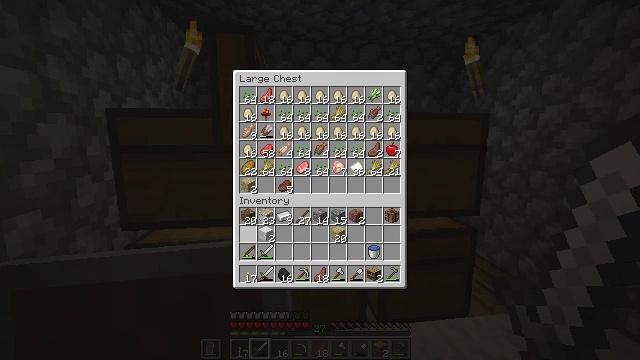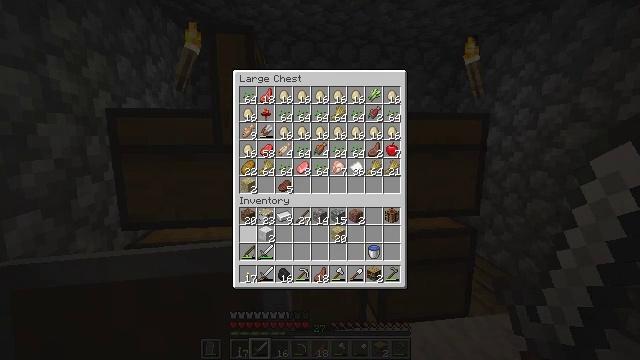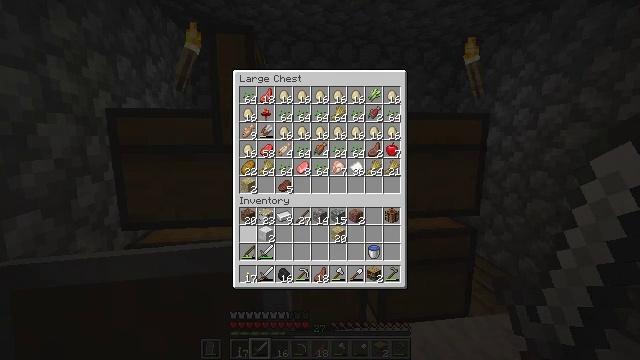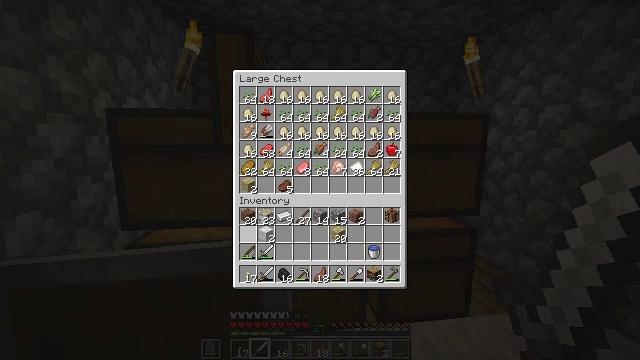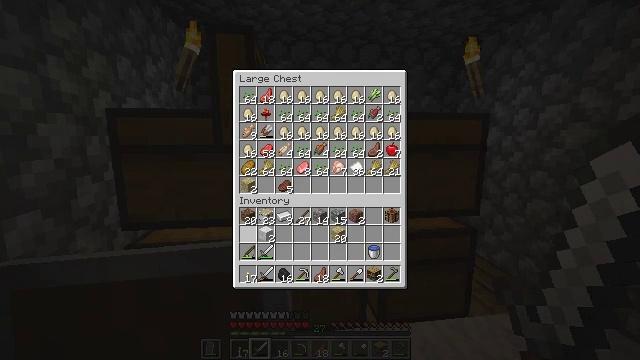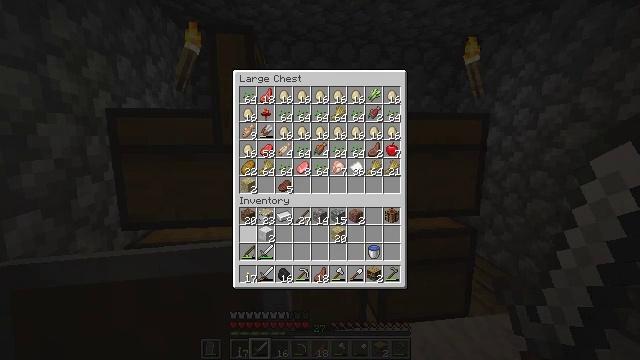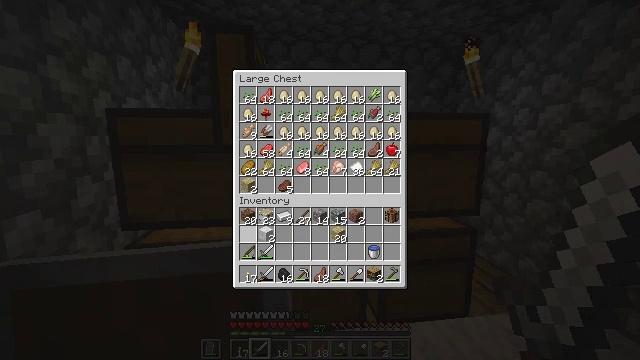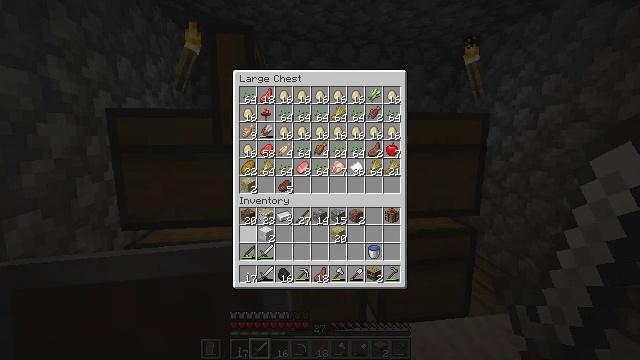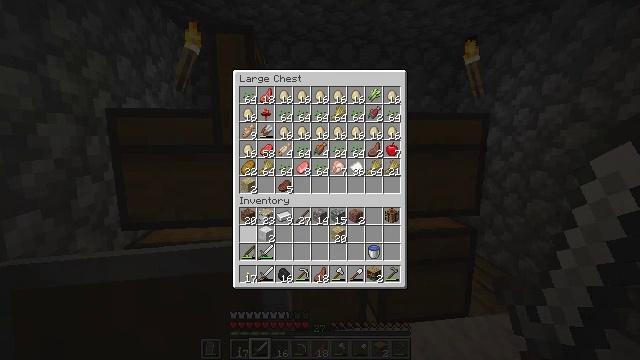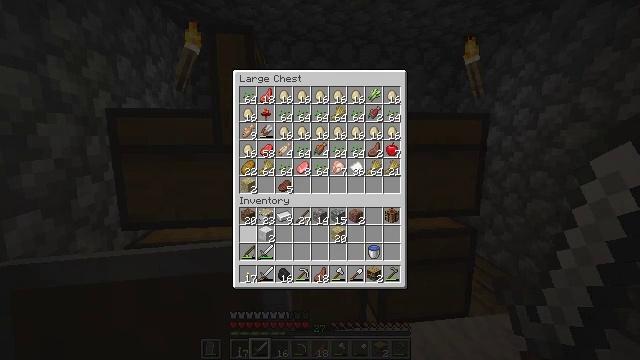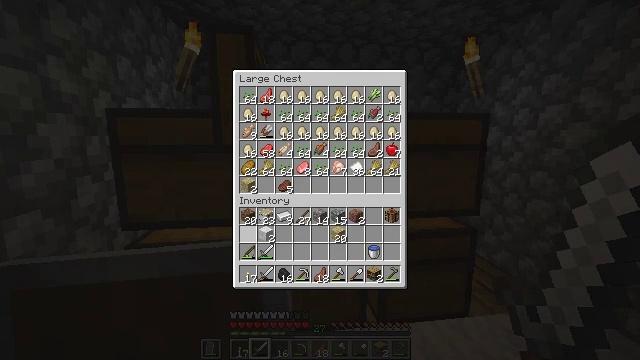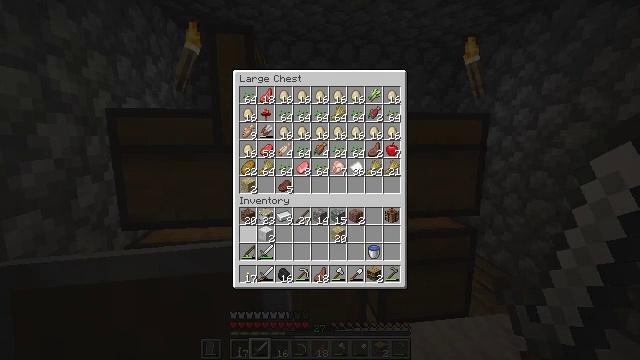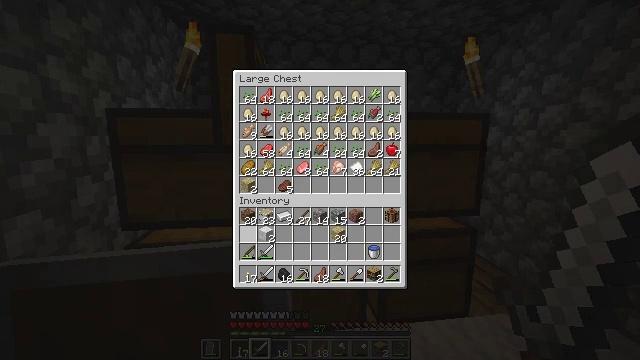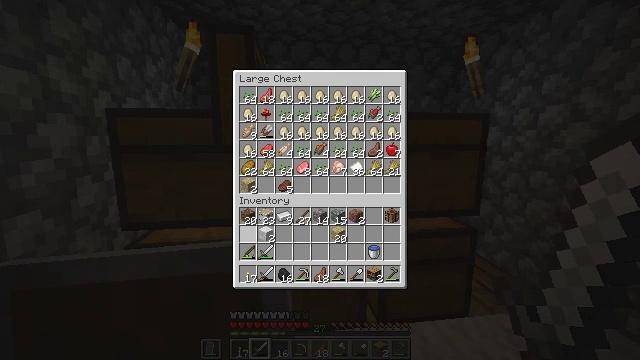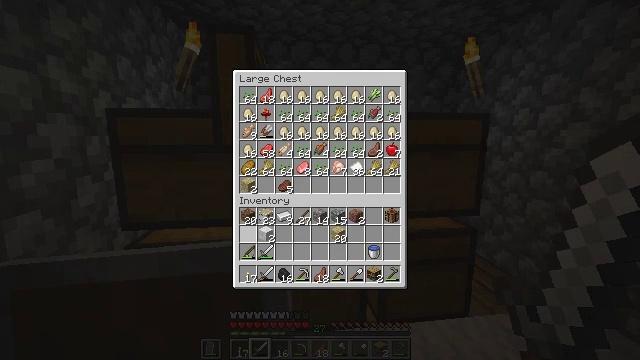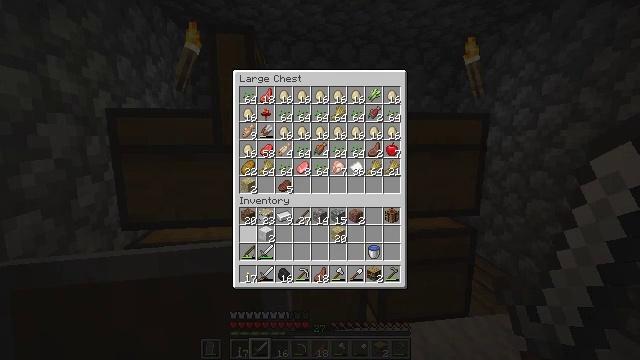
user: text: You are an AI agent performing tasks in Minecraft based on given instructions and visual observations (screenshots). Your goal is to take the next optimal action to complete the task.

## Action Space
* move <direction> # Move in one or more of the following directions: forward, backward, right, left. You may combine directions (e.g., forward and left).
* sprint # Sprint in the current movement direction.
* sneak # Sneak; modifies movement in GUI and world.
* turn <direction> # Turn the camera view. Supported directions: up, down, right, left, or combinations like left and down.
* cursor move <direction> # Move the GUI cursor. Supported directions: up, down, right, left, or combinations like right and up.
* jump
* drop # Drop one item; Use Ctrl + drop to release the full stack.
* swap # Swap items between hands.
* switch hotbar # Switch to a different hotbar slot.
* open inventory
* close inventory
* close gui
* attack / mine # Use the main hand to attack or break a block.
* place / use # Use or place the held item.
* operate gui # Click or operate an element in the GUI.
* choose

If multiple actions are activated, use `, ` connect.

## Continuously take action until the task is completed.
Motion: motion action
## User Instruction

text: Place cobblestone in the furnace to create stone.
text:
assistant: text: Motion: sneak
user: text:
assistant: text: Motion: no_op
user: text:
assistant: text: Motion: no_op
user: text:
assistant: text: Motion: no_op
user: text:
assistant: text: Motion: no_op
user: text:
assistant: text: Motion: no_op
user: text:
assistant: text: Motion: no_op
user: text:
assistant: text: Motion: no_op
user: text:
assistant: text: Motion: no_op
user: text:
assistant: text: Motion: no_op
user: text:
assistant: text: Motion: no_op
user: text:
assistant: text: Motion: no_op
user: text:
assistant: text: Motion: no_op
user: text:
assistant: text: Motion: no_op
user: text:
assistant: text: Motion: no_op
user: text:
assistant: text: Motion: no_op
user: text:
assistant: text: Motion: no_op
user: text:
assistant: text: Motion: no_op
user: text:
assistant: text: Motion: no_op
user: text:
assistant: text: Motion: no_op
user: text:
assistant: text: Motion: no_op
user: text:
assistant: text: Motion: no_op
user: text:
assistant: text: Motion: no_op
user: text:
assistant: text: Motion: no_op
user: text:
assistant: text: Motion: no_op
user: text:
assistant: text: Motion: no_op
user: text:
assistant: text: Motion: no_op
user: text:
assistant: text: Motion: no_op
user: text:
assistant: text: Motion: no_op
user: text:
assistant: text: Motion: no_op